Question: I am trying to run a Decision Tree using 'RPart' in R, on a data set with 26 variables to classify an outcome as 0 or 1. The model has a fair accuracy of 81% and when I go ahead and plot the tree, I get very gibberish variable splitting values. Ex: v10 contains a list of countries, say US, UK, India, etc. but the plot as shown here as some nonsensical values. v7 here was a list of URLs, v12 some quantitative numbers in my data set, but the tree values look screwed up.

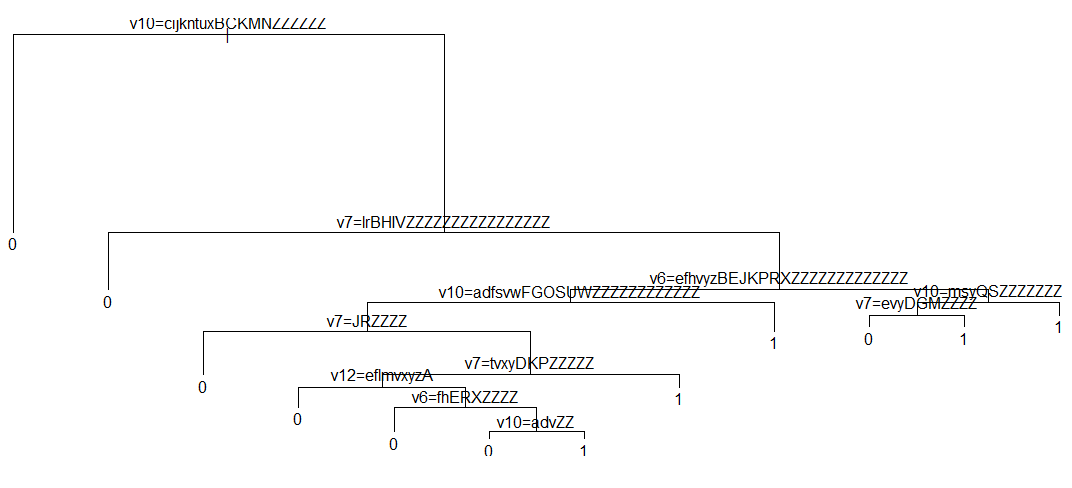
Answer: The algorithm replaces the levels of each factor by lower and upper case letters in the alphabet. If there are more than 56 levels in a factor, the Z letter is repeated, so it is not recommended to use factors with more than 56 levels as input to a rpart model.
However, it is possible to avoid the unwanted "gibberish" output: if you are using plot() + text(), try using the "pretty" parameter in the text() function. Example:
'''
plot(tree)
text(tree, pretty=1)
'''
Other output functions have their specific parameter for that. "labels()" for instance, has the "minlength" parameter:
'''
labels(tree)
labels(tree,minlength=0)
'''
I hope that helps.